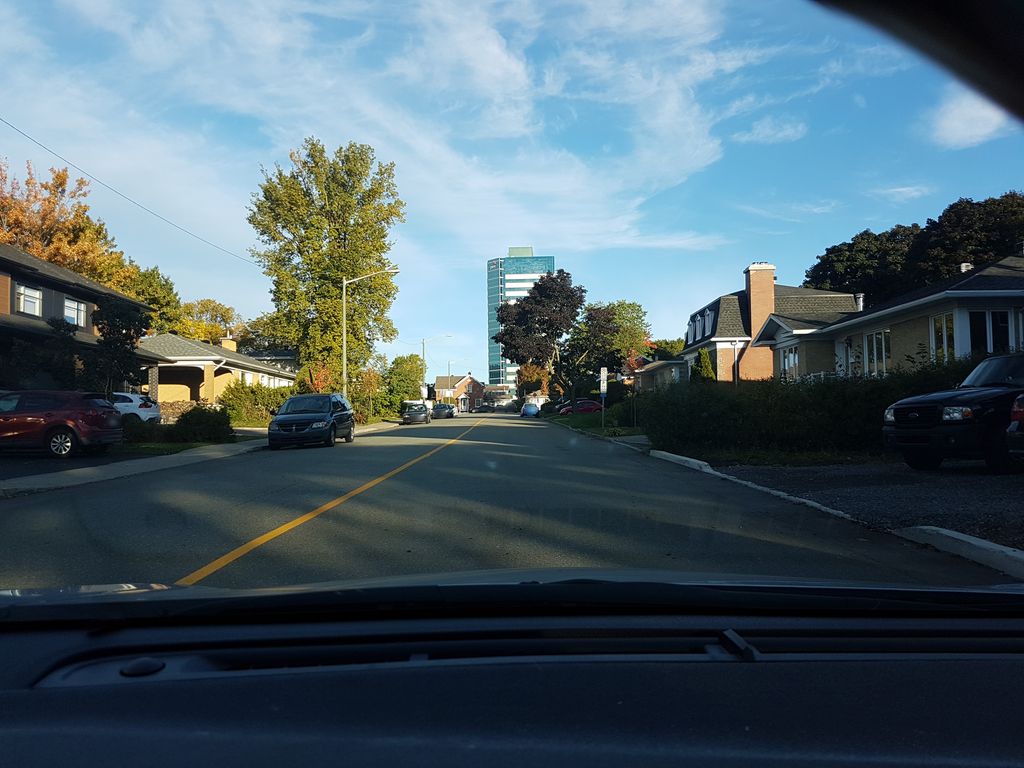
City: quebec_city